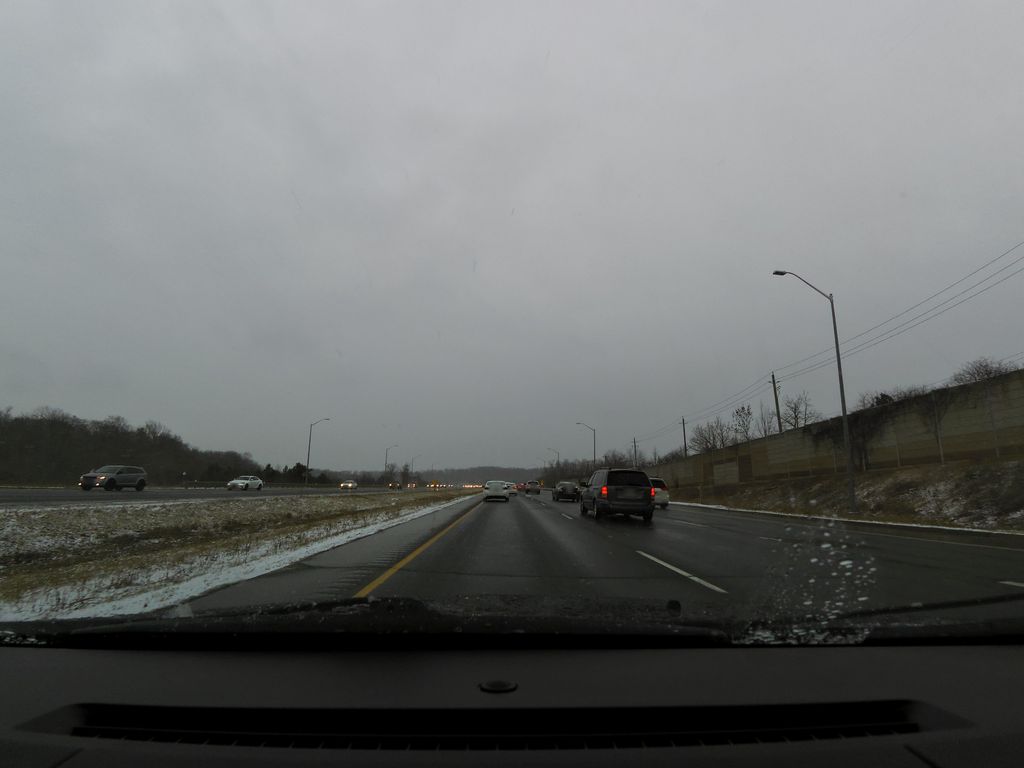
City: kitchener-waterloo